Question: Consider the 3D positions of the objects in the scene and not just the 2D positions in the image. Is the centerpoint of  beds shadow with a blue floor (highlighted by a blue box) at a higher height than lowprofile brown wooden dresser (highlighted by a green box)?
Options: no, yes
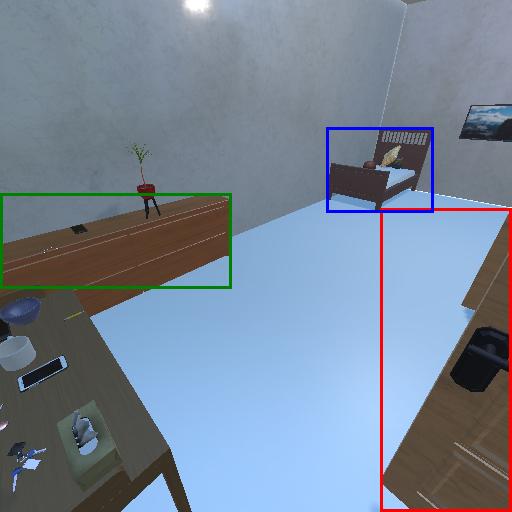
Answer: no